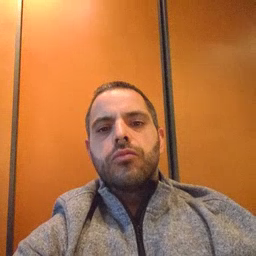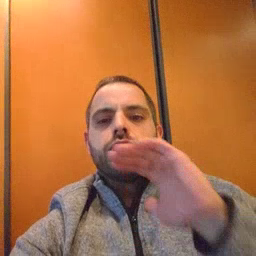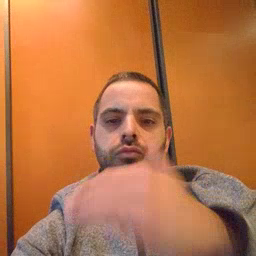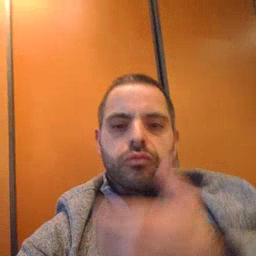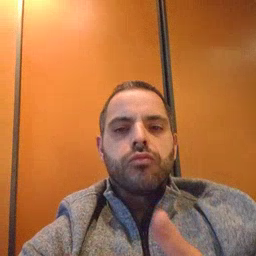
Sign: all